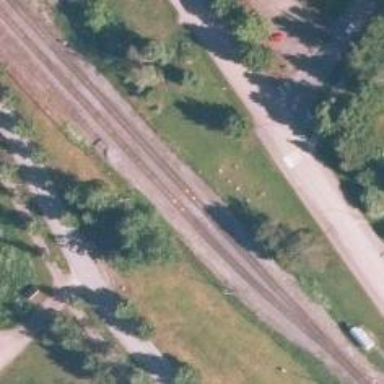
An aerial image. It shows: Railway signal.